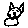
Label: cat